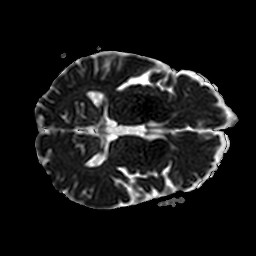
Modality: ADC
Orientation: axial
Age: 74
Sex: male
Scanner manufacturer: philips
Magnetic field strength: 3 T
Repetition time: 3.762 s
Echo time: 0.06024 s